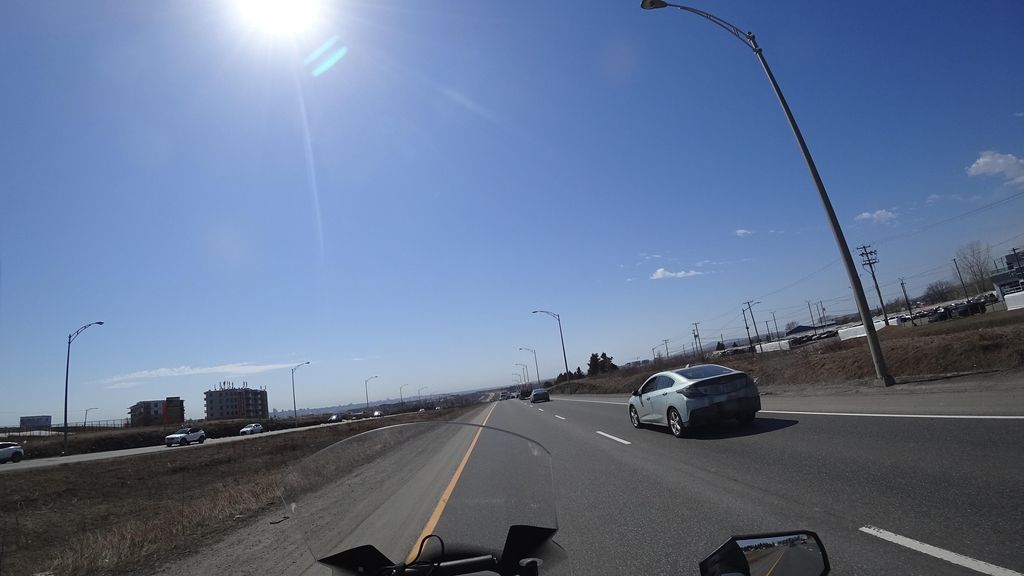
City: quebec_city